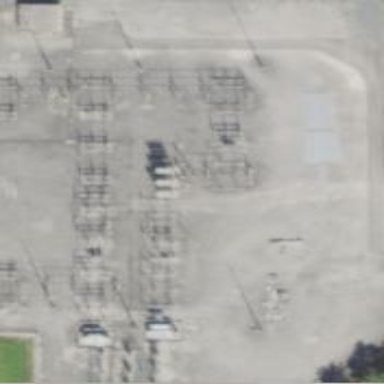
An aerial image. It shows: Switch used for power control.